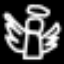
Label: angel